Interaction volume radius: 5 \u00c5
Interaction volume height: 50 \u00c5
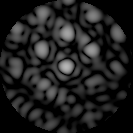
Disorder parameter: 0.3662